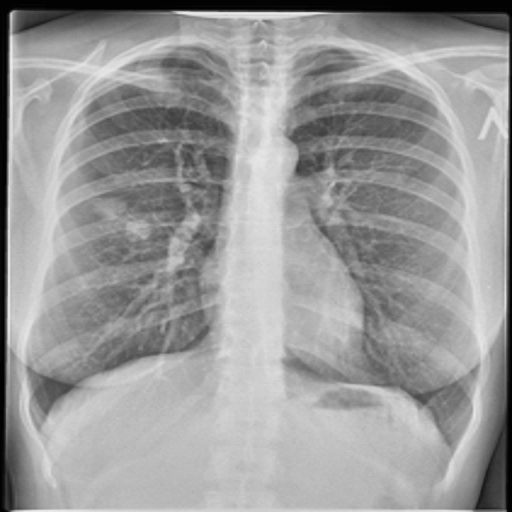
Finding: TUBERCULOSIS